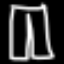
Label: pants